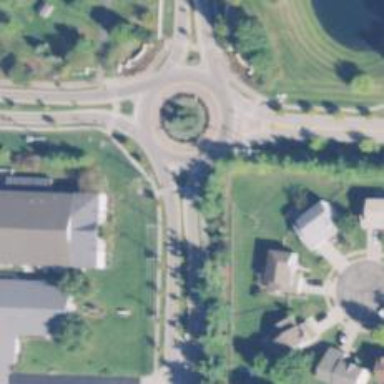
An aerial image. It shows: Footway crossing.